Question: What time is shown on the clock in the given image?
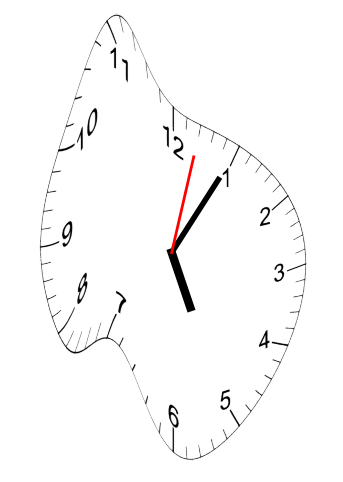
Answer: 05:05:02